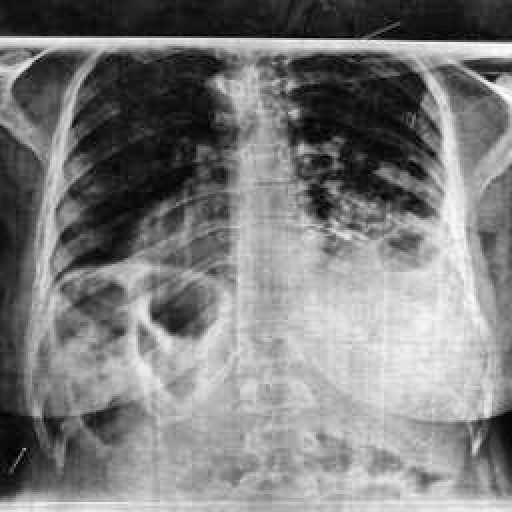
Finding: TUBERCULOSIS